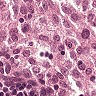
Metastatic tissue present: no